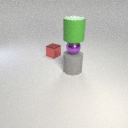
large green rubber cylinder above large gray rubber cylinder